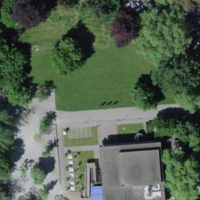
EUNIS habitat code: 55
Species observed at this site:
Asplenium scolopendrium
Prunus padus